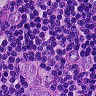
Metastatic tissue present: yes